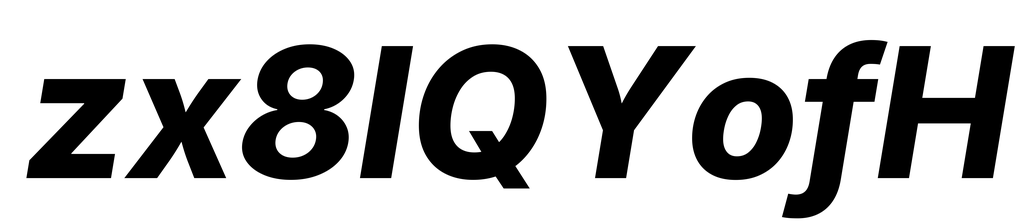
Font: Inter-Italic_ExtraBold_Italic